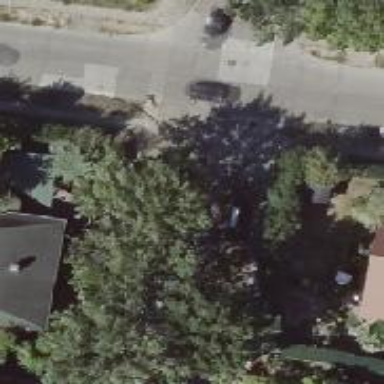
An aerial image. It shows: Residential road with concrete surface. There are separate sidewalks on both sides.